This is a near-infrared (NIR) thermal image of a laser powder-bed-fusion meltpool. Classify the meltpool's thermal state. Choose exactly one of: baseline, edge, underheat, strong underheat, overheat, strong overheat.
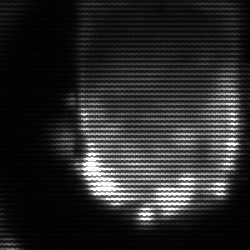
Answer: baseline